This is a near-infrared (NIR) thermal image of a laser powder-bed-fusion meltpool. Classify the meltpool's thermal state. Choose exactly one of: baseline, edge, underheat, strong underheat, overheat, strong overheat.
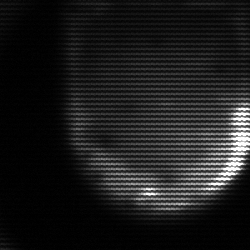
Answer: edge